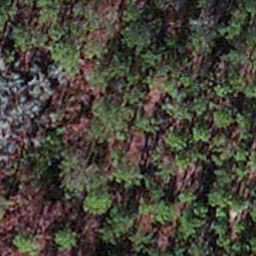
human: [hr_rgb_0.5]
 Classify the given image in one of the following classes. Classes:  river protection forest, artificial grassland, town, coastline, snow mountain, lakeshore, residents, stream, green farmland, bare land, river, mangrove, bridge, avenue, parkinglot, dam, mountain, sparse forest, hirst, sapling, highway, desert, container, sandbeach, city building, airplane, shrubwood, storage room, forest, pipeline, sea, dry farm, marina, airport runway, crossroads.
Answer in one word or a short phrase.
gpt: sapling